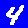
Digit: 4